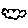
Label: cloud